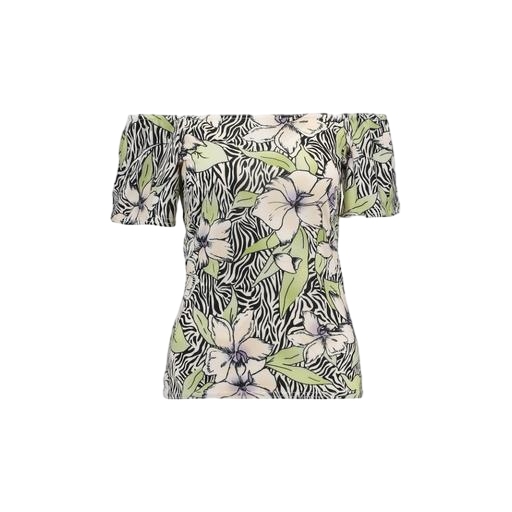
multicolor floral-print t-shirt only macy, floral short-sleeved shirt, black printed short-sleeve top only macy, white background